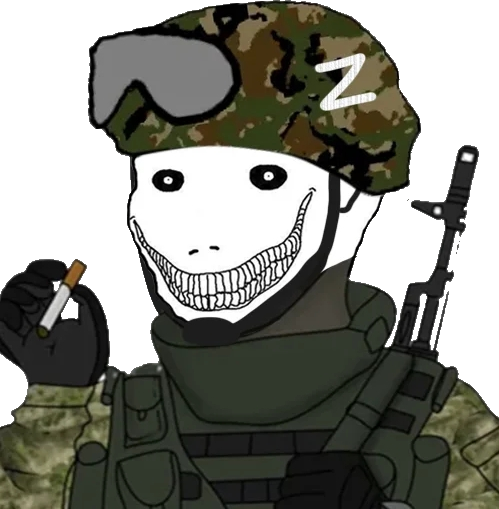
Label: 5_Oomer